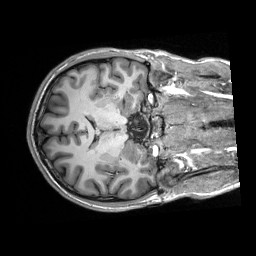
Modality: T1w
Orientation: axial